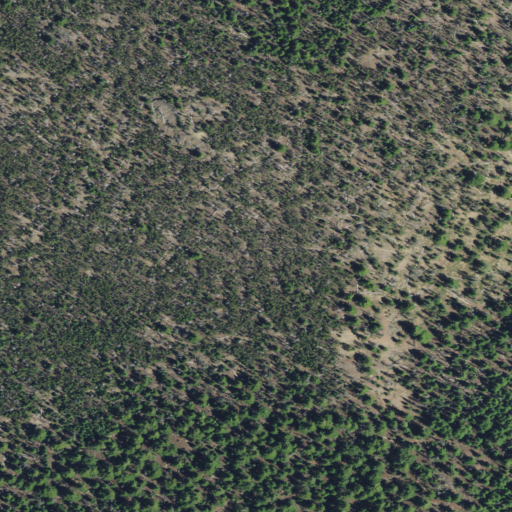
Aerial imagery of ridge(s) in Oregon named Jackson Ridge containing only evergreen forest